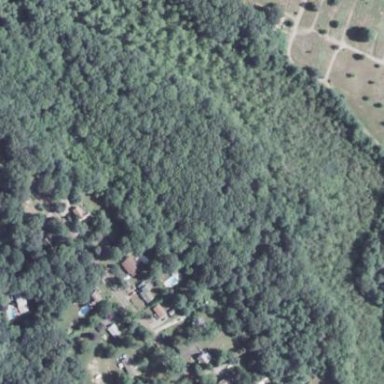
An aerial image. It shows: Park surrounded by woodland.